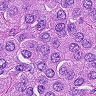
Metastatic tissue present: yes